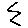
Label: zigzag